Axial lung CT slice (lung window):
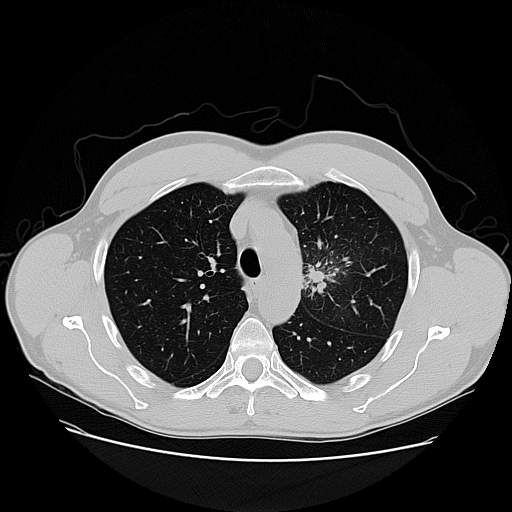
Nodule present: no